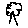
Label: tree